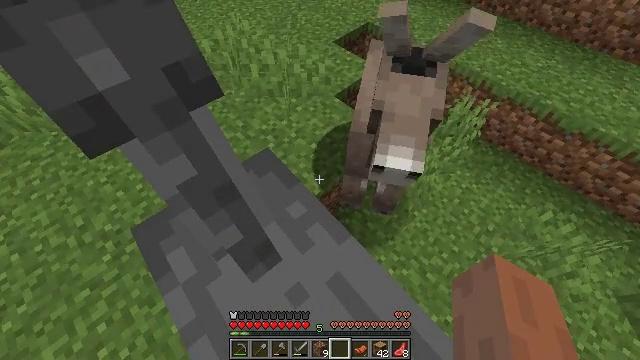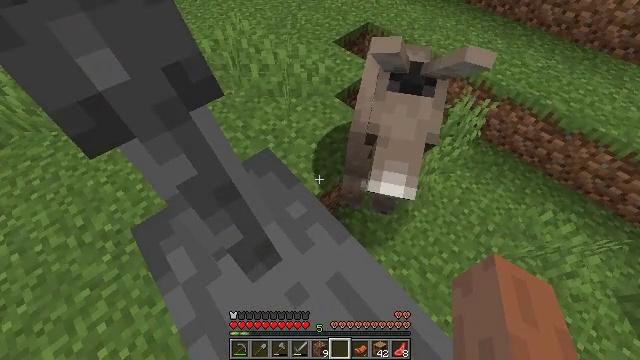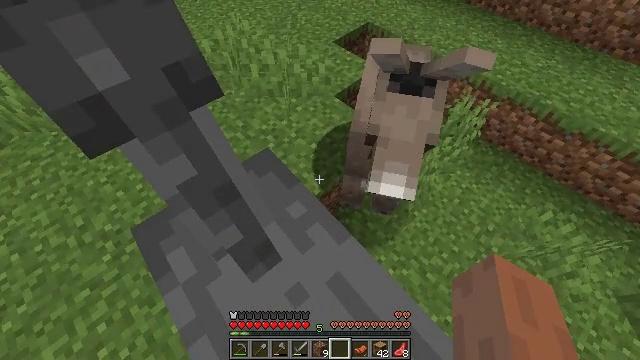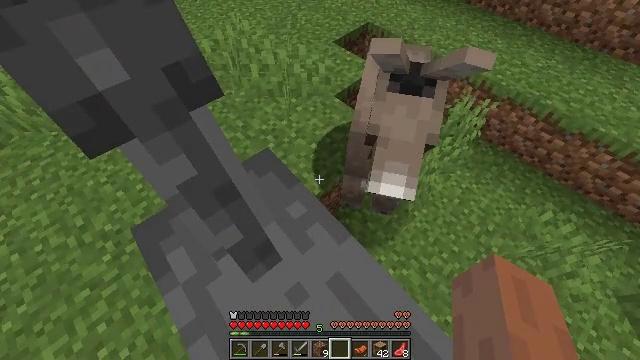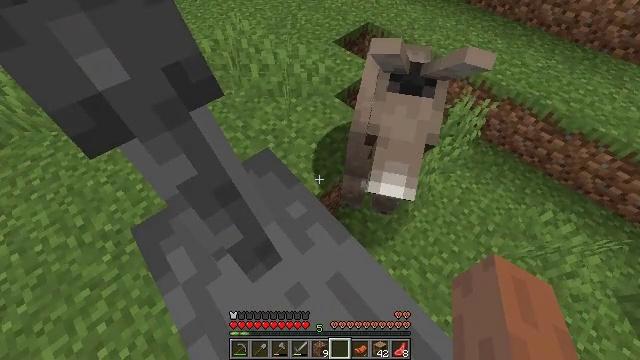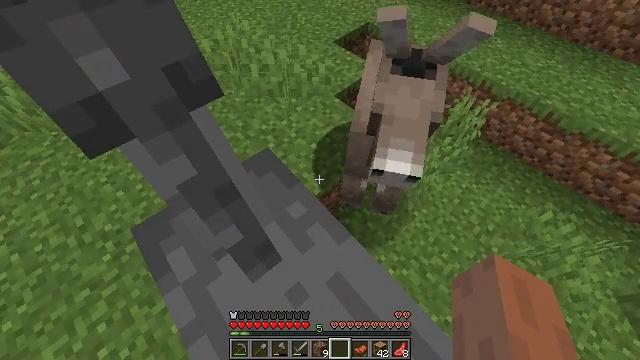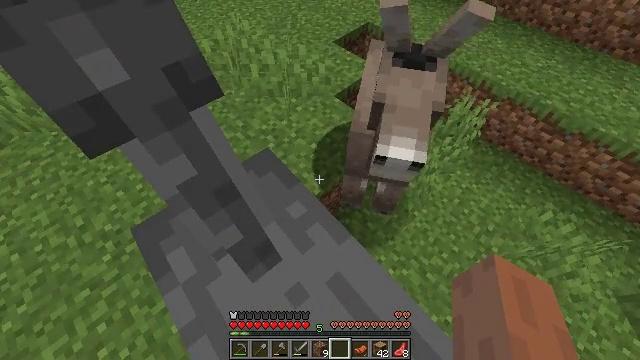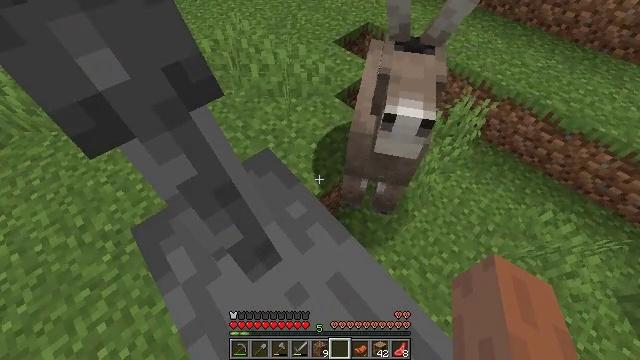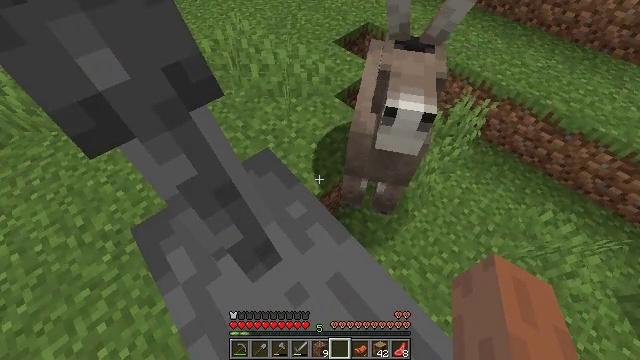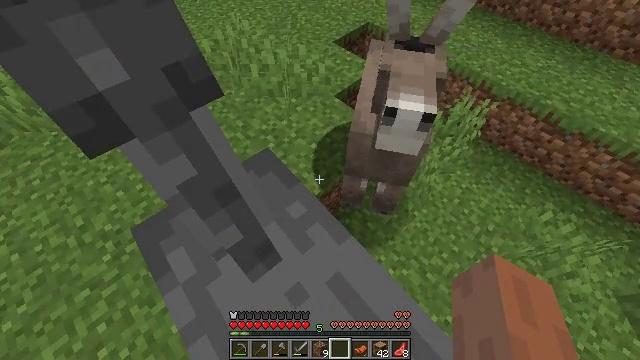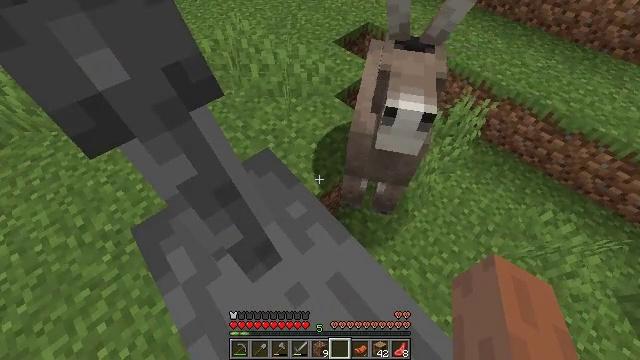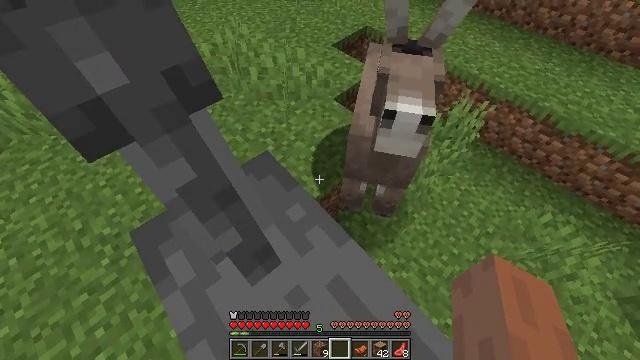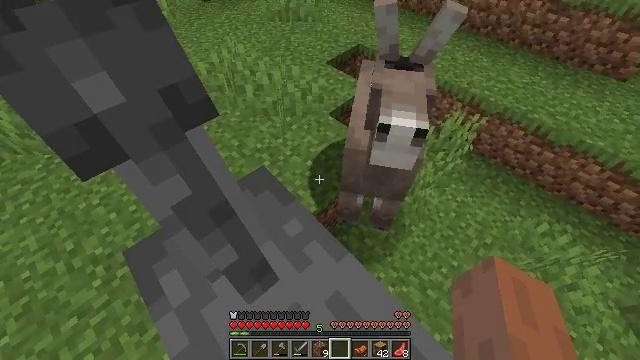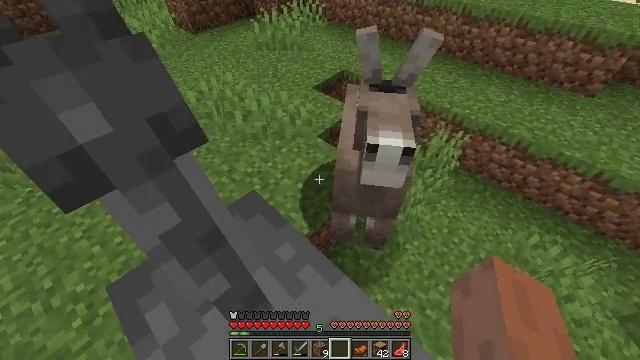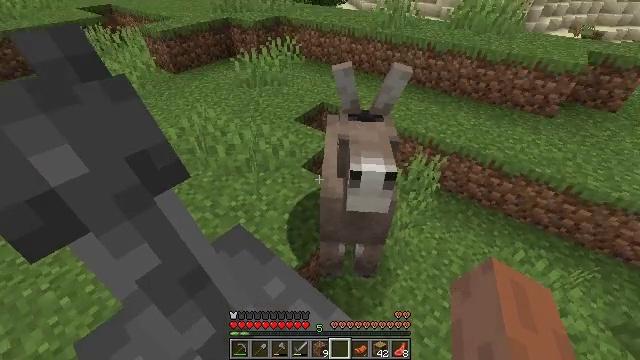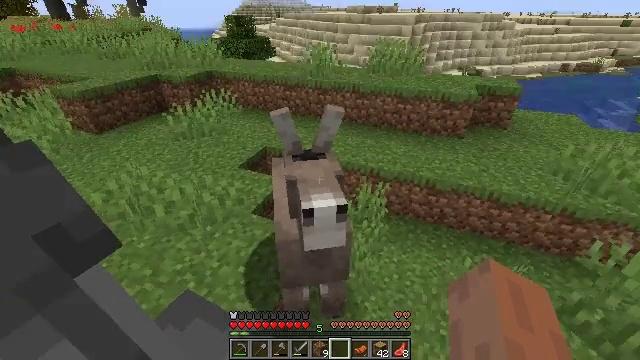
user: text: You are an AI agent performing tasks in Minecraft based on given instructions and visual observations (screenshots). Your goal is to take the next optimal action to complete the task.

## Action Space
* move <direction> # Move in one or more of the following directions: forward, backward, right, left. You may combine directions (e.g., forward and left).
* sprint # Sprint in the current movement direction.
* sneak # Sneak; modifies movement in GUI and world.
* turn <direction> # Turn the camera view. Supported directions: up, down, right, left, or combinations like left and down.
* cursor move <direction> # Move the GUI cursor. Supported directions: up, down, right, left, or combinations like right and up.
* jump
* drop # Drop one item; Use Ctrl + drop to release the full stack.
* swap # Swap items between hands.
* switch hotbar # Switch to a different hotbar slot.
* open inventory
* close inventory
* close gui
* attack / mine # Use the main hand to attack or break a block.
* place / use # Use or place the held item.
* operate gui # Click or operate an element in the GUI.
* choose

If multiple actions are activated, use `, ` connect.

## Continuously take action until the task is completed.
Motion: motion action
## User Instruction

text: Collect coarse dirt blocks.
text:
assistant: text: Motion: no_op
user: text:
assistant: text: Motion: no_op
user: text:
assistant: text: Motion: no_op
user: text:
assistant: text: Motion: no_op
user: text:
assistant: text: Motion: no_op
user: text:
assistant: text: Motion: no_op
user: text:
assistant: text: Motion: no_op
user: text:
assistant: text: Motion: no_op
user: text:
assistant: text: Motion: no_op
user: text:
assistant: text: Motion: no_op
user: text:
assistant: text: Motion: no_op
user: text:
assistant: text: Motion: turn right and up
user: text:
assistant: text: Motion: turn right and up
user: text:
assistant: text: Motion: turn right and up
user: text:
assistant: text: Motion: turn right and up
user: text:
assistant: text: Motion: turn right and up
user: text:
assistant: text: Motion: turn right and up
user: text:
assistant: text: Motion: turn right and up
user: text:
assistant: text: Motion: turn right
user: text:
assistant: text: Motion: turn right
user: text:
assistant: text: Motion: turn right
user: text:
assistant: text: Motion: turn right and up
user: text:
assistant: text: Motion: turn right and up
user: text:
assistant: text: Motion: turn right
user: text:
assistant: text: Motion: turn right and up
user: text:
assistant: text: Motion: no_op
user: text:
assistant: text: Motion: sneak
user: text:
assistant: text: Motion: sneak
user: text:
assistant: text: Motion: sneak
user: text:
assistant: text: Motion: sneak